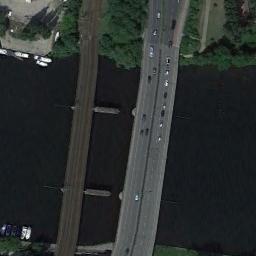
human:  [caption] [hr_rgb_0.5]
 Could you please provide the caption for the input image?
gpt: Most of the area the bridge crosses is bare land .

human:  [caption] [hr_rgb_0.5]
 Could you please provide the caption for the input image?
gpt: Some bridges built on a dark green river and some boats docked on both sides of the river .

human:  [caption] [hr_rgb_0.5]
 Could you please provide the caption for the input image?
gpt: Three parallel bridges of different widths connect the land on both sides of the deep blue river  There are many cars on the bridge and many boats are parked on the banks of the river .

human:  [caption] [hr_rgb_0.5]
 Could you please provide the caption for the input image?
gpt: Two bridges are over the river with some buildings beside .

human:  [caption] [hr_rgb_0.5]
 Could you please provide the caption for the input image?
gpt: There are lots of cars on the bridge .